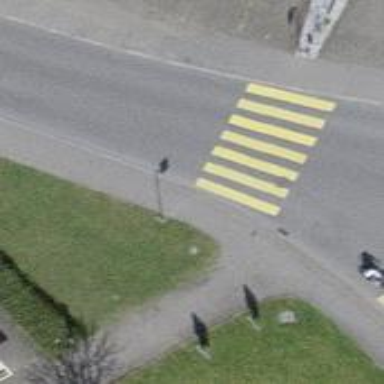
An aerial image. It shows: Kerb barrier.